Field crop: maize
Growth stage: 2
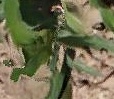
Species: maize